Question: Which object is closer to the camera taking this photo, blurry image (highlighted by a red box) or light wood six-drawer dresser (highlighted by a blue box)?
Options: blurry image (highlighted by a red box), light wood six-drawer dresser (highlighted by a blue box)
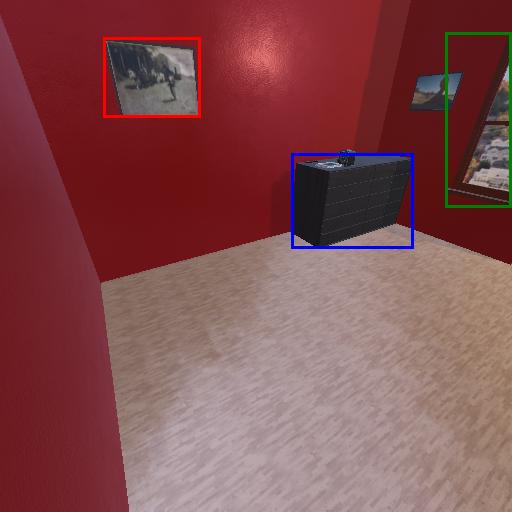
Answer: blurry image (highlighted by a red box)